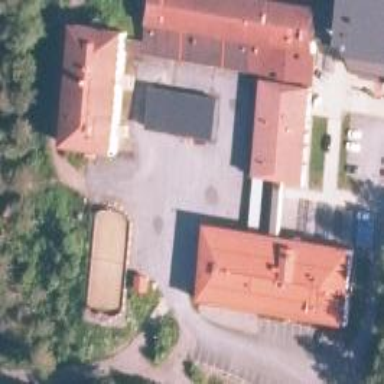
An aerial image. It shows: School.